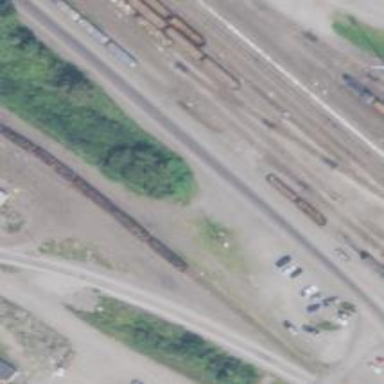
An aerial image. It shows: Railway siding with rails.